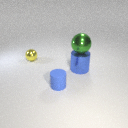
large green metal sphere above large blue metal cylinder